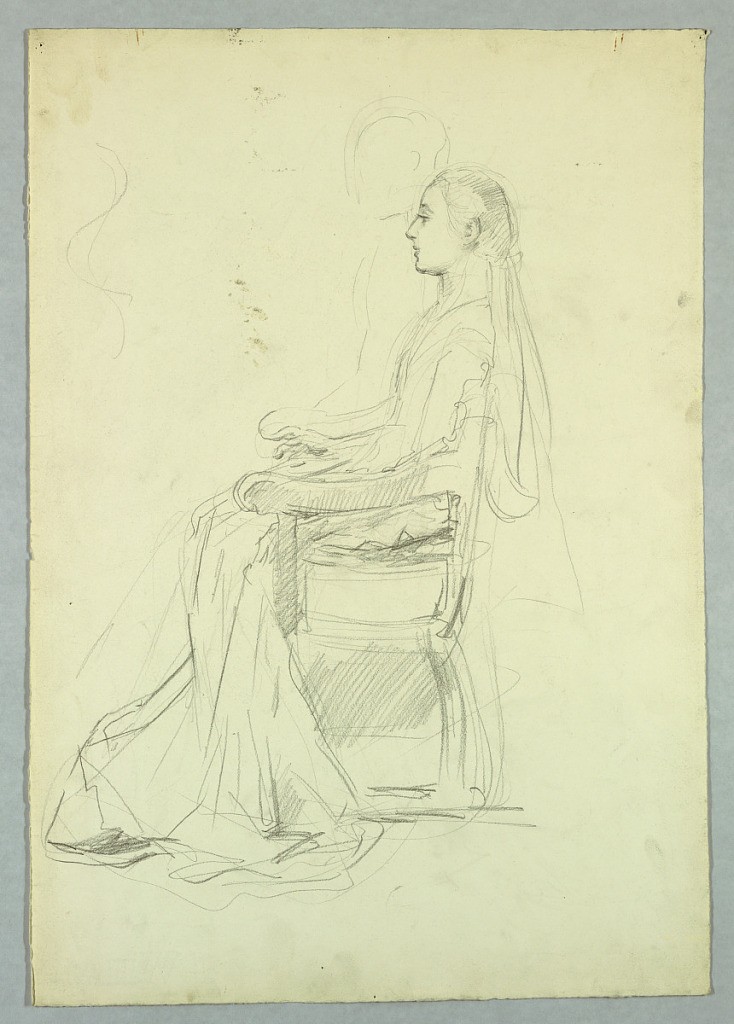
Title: Study of a Seated Woman
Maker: Raimundo de Madrazo, Spanish, 1841–1920
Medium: Graphite on paper
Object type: Drawing
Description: Study of a seated female courtier for the painting The Return of Christopher Columbus to the Spanish Court, currently owned by the Italian Charities of America.